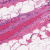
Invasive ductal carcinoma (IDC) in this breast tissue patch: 0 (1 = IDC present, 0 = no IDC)